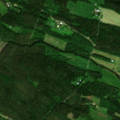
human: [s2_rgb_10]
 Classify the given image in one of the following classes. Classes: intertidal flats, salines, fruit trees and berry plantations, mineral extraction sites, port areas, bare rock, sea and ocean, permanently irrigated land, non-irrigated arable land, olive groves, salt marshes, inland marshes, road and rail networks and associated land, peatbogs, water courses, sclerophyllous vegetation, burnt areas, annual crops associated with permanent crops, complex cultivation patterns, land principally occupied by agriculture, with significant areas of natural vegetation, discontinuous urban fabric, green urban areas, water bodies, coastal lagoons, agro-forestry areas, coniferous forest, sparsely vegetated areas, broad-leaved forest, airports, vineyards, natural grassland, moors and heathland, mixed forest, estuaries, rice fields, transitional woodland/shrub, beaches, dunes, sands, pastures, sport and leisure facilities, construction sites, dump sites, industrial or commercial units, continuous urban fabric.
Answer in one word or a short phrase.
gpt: land principally occupied by agriculture, with significant areas of natural vegetation, coniferous forest, mixed forest, transitional woodland/shrub